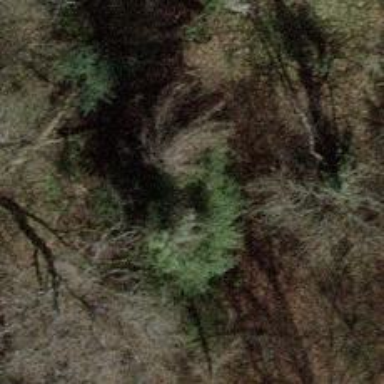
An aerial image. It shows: Evergreen tree with needle-leaved leaves.